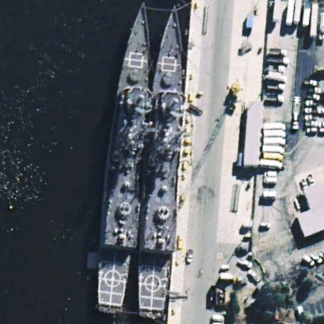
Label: cruiser